Interaction volume radius: 10 \u00c5
Interaction volume height: 25 \u00c5
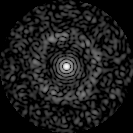
Disorder parameter: 0.8413